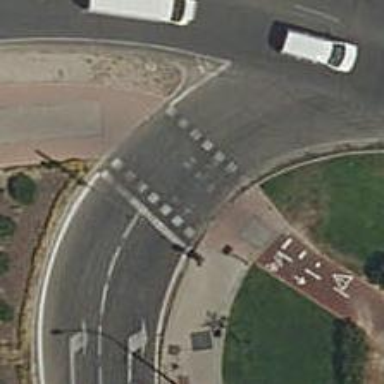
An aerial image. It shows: Crossing with traffic signals.